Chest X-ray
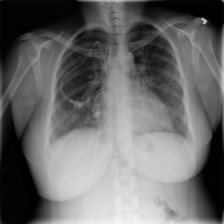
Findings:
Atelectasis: negative
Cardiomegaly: negative
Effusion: negative
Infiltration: negative
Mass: negative
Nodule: negative
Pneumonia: negative
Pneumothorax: negative
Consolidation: negative
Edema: negative
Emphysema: negative
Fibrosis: negative
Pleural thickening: negative
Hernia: negative